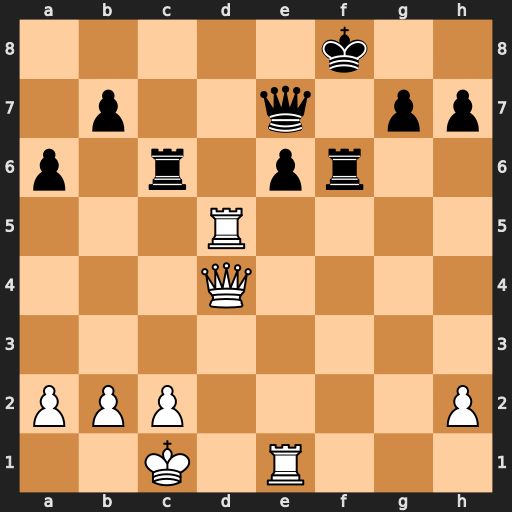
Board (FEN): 5k2/1p2q1pp/p1r1pr2/3R4/3Q4/8/PPP4P/2K1R3
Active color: w
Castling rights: -
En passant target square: -
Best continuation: Rd8+ Kf7 Rd7 Rc7 Rxe7+